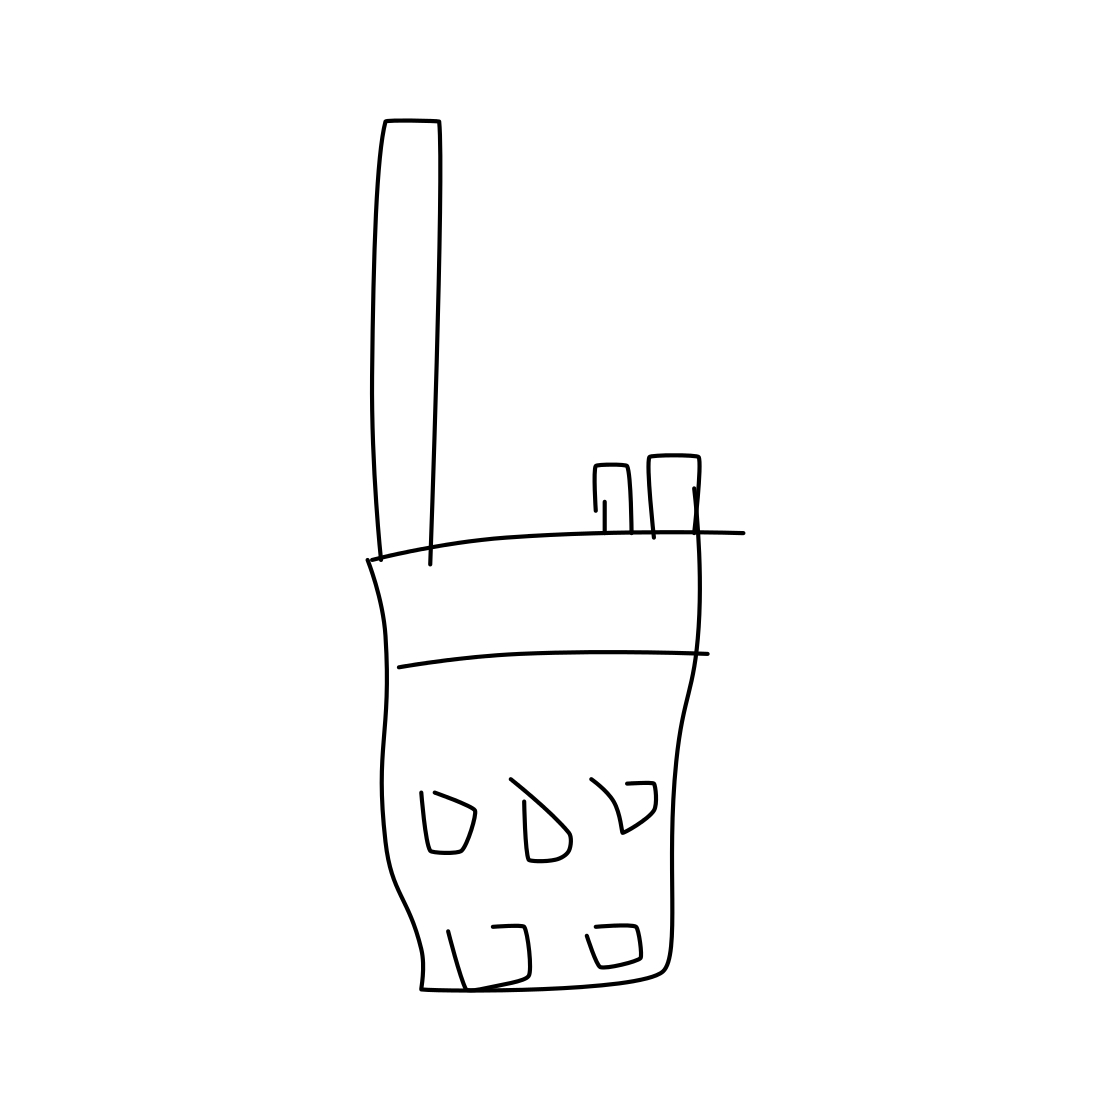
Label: walkie talkie